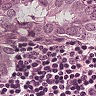
Metastatic tissue present: yes